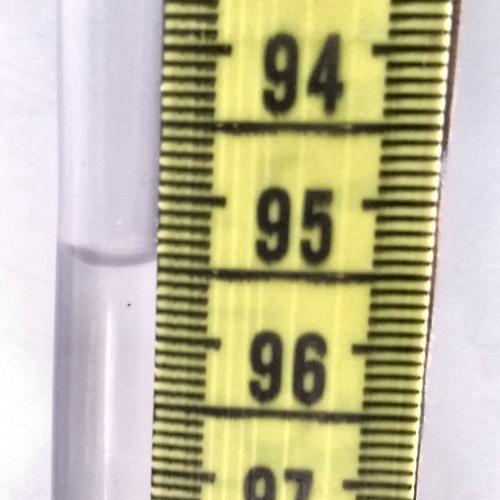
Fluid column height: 95.5 cm